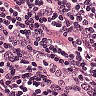
Metastatic tissue present: no